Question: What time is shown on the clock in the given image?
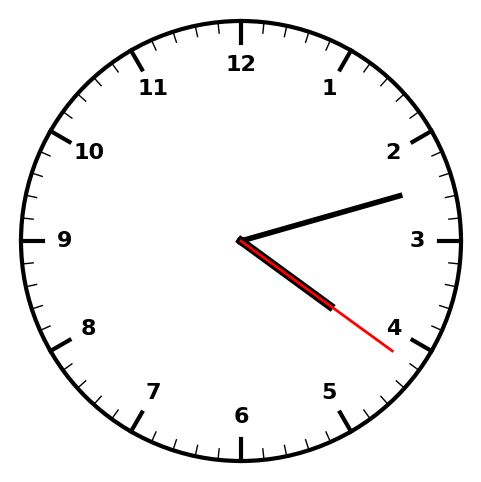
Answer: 04:12:21